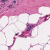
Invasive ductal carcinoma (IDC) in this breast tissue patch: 0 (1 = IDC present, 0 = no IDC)